Aerial crown-view tile of a tropical tree (Barro Colorado Island, Panama), acquired 20250217:
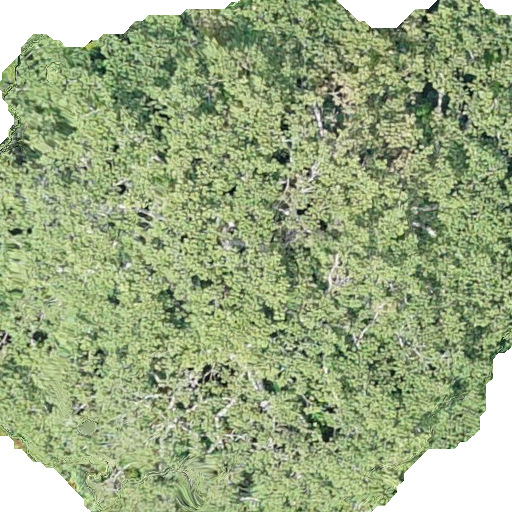
Species: Sterculia apetala
GBIF accepted scientific name: Sterculia apetala
Crown area: 410.278 m²